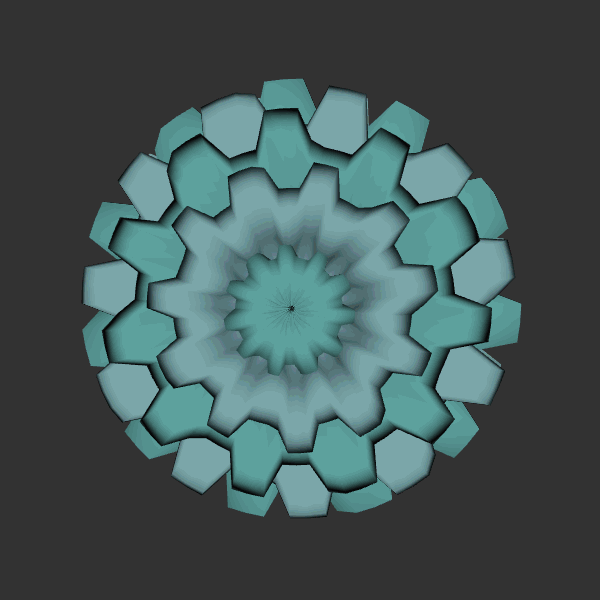
Background: dark